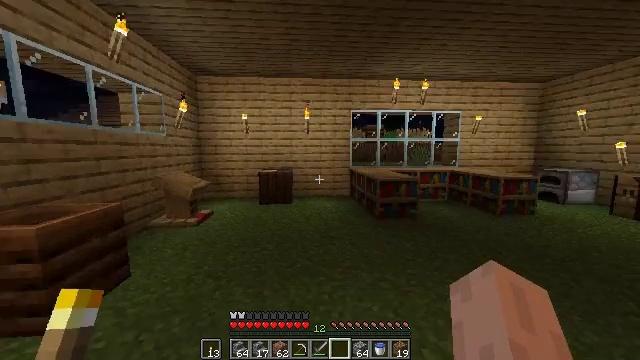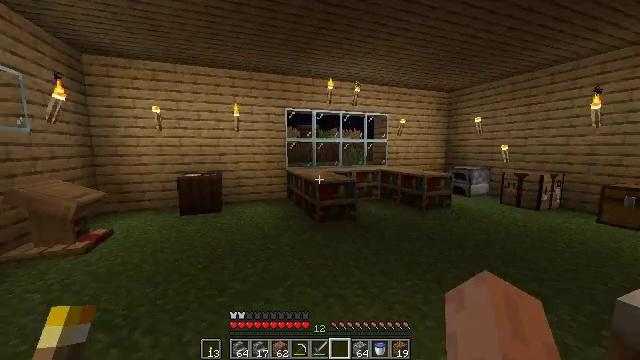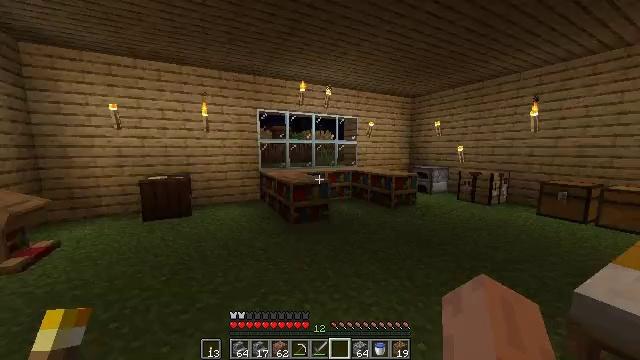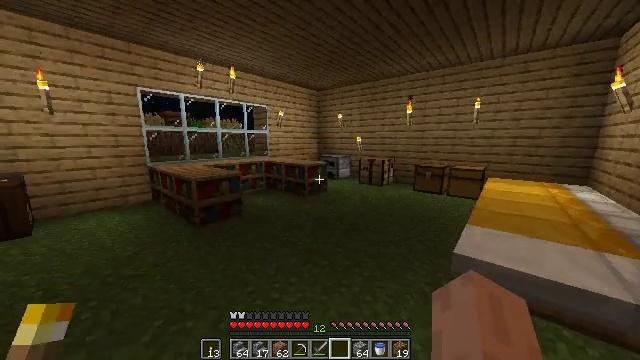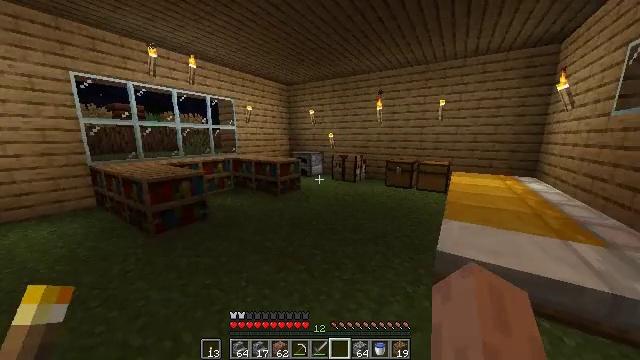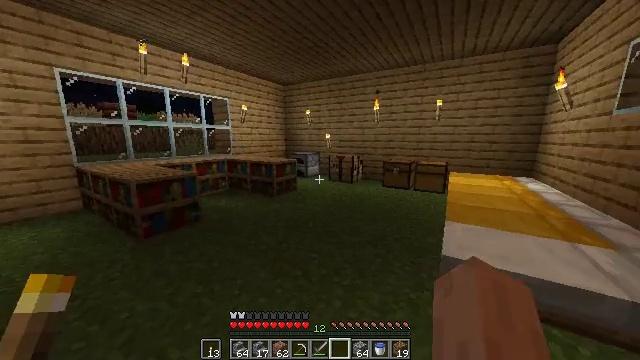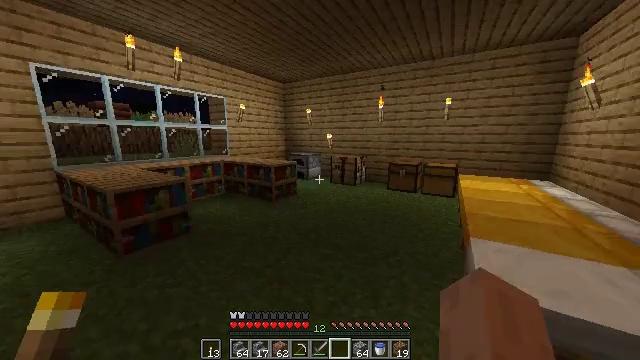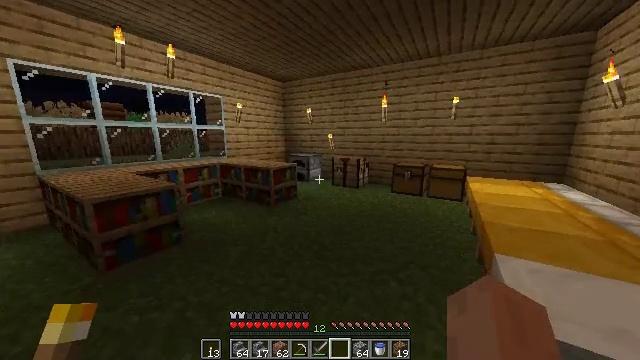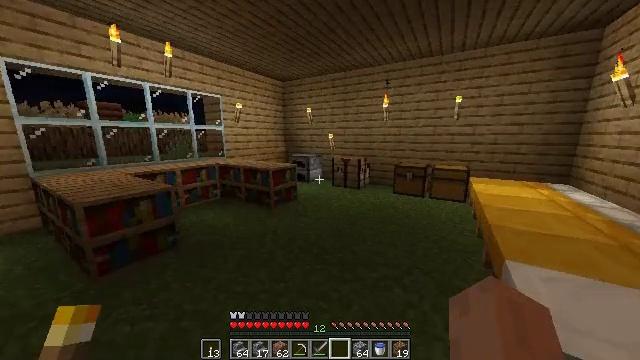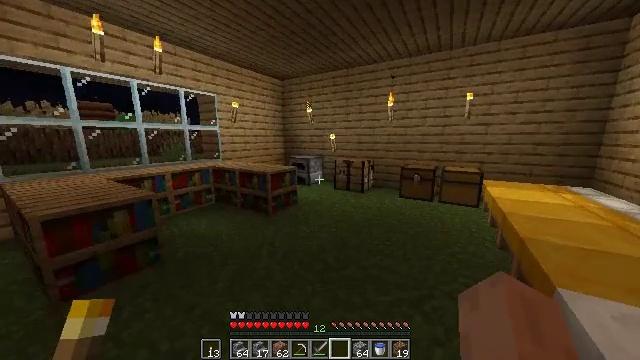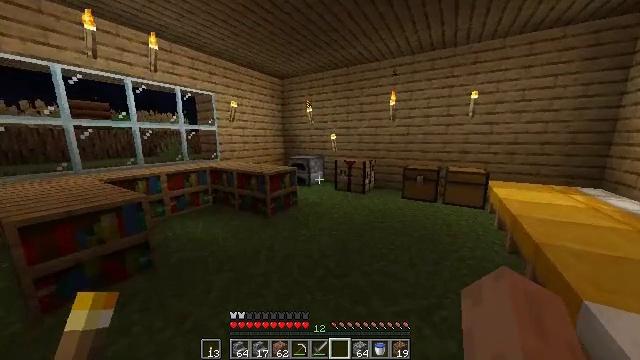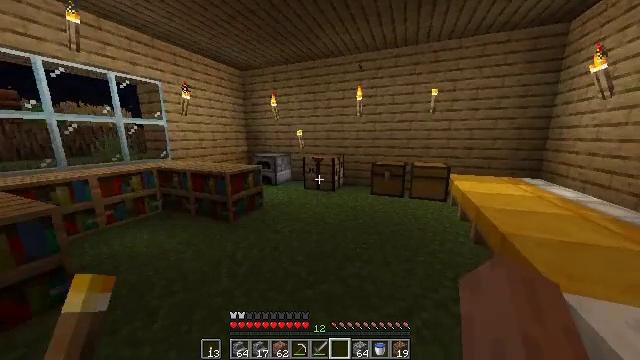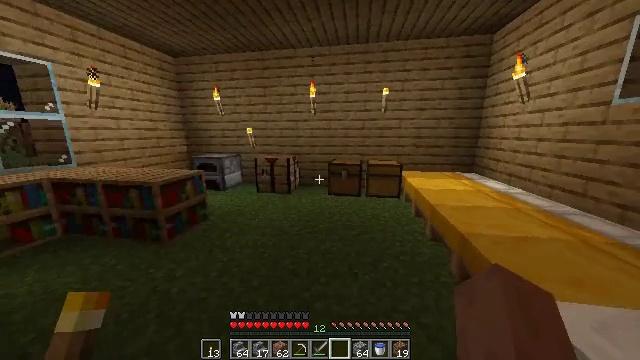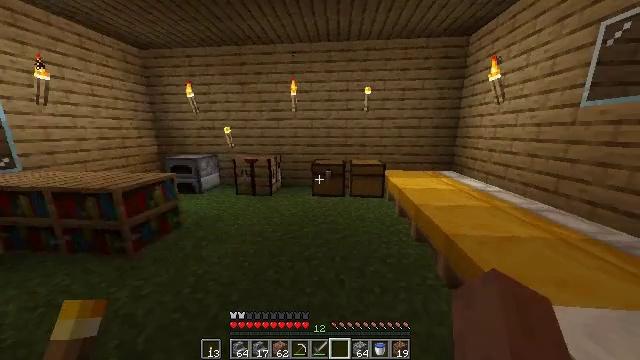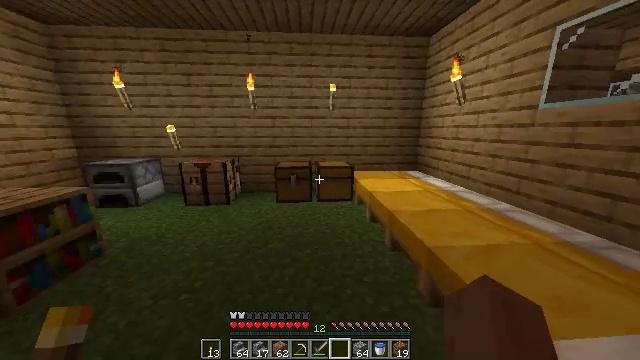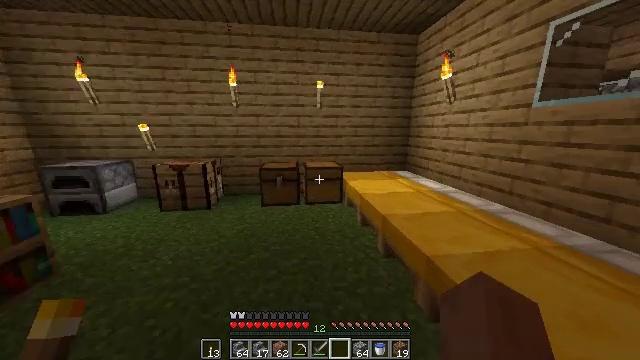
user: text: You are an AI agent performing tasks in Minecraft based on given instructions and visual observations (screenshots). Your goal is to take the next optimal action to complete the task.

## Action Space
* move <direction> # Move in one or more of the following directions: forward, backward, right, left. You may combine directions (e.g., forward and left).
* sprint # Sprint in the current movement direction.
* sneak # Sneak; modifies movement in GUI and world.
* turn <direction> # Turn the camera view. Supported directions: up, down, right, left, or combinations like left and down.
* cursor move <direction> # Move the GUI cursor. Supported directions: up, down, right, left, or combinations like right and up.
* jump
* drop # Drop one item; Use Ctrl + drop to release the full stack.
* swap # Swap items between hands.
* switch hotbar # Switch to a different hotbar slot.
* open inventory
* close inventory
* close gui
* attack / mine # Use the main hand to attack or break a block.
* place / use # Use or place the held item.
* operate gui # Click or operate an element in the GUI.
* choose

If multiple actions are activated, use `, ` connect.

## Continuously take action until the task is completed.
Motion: motion action
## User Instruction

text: Attack the iron door to collect it.
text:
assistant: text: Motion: move forward, sprint, turn right, attack / mine
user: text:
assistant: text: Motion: move forward, sprint, turn right, attack / mine
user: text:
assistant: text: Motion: move forward, sprint, turn right and down, attack / mine
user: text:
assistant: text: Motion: move forward, sprint, turn right and down, attack / mine
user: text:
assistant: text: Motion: move forward, sprint, turn right, attack / mine
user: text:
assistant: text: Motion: move forward, sprint, attack / mine
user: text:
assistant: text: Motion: move forward, sprint, attack / mine
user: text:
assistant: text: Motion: move forward, sprint, attack / mine
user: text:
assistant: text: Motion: move forward, sprint, attack / mine
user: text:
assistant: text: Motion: move forward, sprint, attack / mine
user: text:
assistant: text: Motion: move forward, sprint, turn right, attack / mine
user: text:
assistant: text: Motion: move forward, turn right, attack / mine
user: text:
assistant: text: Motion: move forward, turn right, attack / mine
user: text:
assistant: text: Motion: move forward, turn right, attack / mine
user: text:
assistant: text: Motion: move forward, turn right, attack / mine
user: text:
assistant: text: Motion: move forward, turn right, attack / mine
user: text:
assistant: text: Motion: move forward, turn right, attack / mine
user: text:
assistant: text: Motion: move forward, turn right and down, attack / mine
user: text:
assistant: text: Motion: move forward, turn right and down, attack / mine
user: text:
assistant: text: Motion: move forward, turn right and down, attack / mine
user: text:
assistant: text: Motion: move forward, turn right and down, attack / mine
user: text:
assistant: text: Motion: move forward, turn right and down, attack / mine
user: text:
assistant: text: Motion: move forward, turn right, attack / mine
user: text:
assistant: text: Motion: move forward, turn right and down, attack / mine
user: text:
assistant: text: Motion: move forward, turn right and down, attack / mine
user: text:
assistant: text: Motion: move forward, turn right and down, attack / mine
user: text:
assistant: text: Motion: move forward, turn down, attack / mine
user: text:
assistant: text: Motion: move forward, attack / mine
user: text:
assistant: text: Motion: attack / mine and use / place
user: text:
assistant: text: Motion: attack / mine and use / place